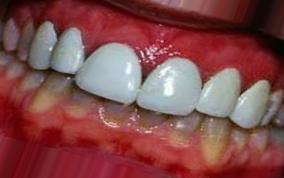
Condition: Tooth Discoloration